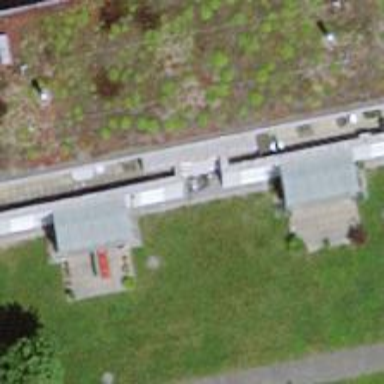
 the roof is gray in color and made of gravel."